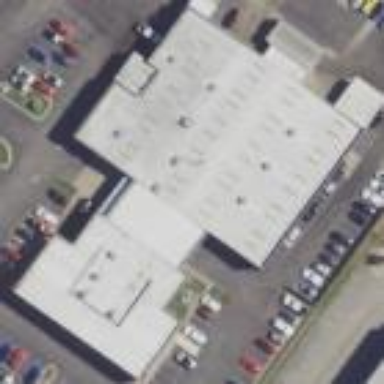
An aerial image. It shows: Building housing car shop.